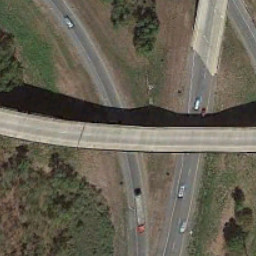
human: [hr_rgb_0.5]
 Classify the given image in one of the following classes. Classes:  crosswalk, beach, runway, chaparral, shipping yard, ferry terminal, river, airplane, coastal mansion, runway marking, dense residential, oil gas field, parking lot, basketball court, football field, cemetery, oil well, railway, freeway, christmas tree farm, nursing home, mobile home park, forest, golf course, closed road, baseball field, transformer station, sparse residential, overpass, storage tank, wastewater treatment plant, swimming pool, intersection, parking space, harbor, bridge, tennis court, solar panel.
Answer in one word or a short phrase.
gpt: overpass